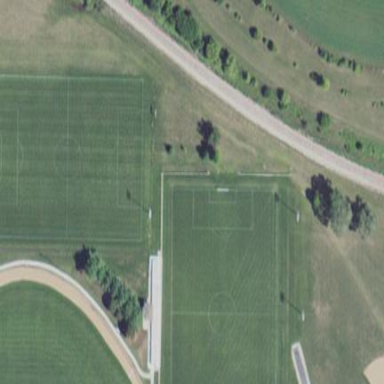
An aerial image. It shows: Soccer pitch designated for leisure and sports activities.